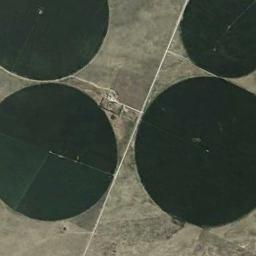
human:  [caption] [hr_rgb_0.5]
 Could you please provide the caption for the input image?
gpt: Some green circle farmland are in the bare land .

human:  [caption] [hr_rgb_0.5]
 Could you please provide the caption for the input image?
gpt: Four neatly arranged circular green fields .

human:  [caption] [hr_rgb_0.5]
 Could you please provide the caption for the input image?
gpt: Only the round farmland is in the upper right corner .

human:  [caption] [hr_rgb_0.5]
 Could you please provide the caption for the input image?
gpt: Several dark green circular farmlands with different radii are on the ground and some roads go through the ground .

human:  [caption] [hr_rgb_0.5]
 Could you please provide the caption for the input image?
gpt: There are four circular farmlands of different sizes .